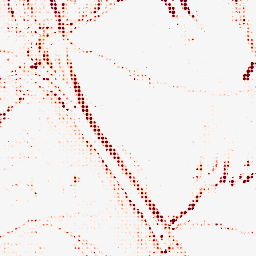
Category: morphological
Decomposition family: morphological_rect
Decomposition parameters: operation: opening
width: 10
height: 5
Upsampling method: sinc_hamming
Upsampling parameters: scale: 8
kernel_size: 4
Upsampling scale: 8